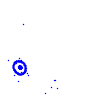
Particle: electron